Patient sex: F
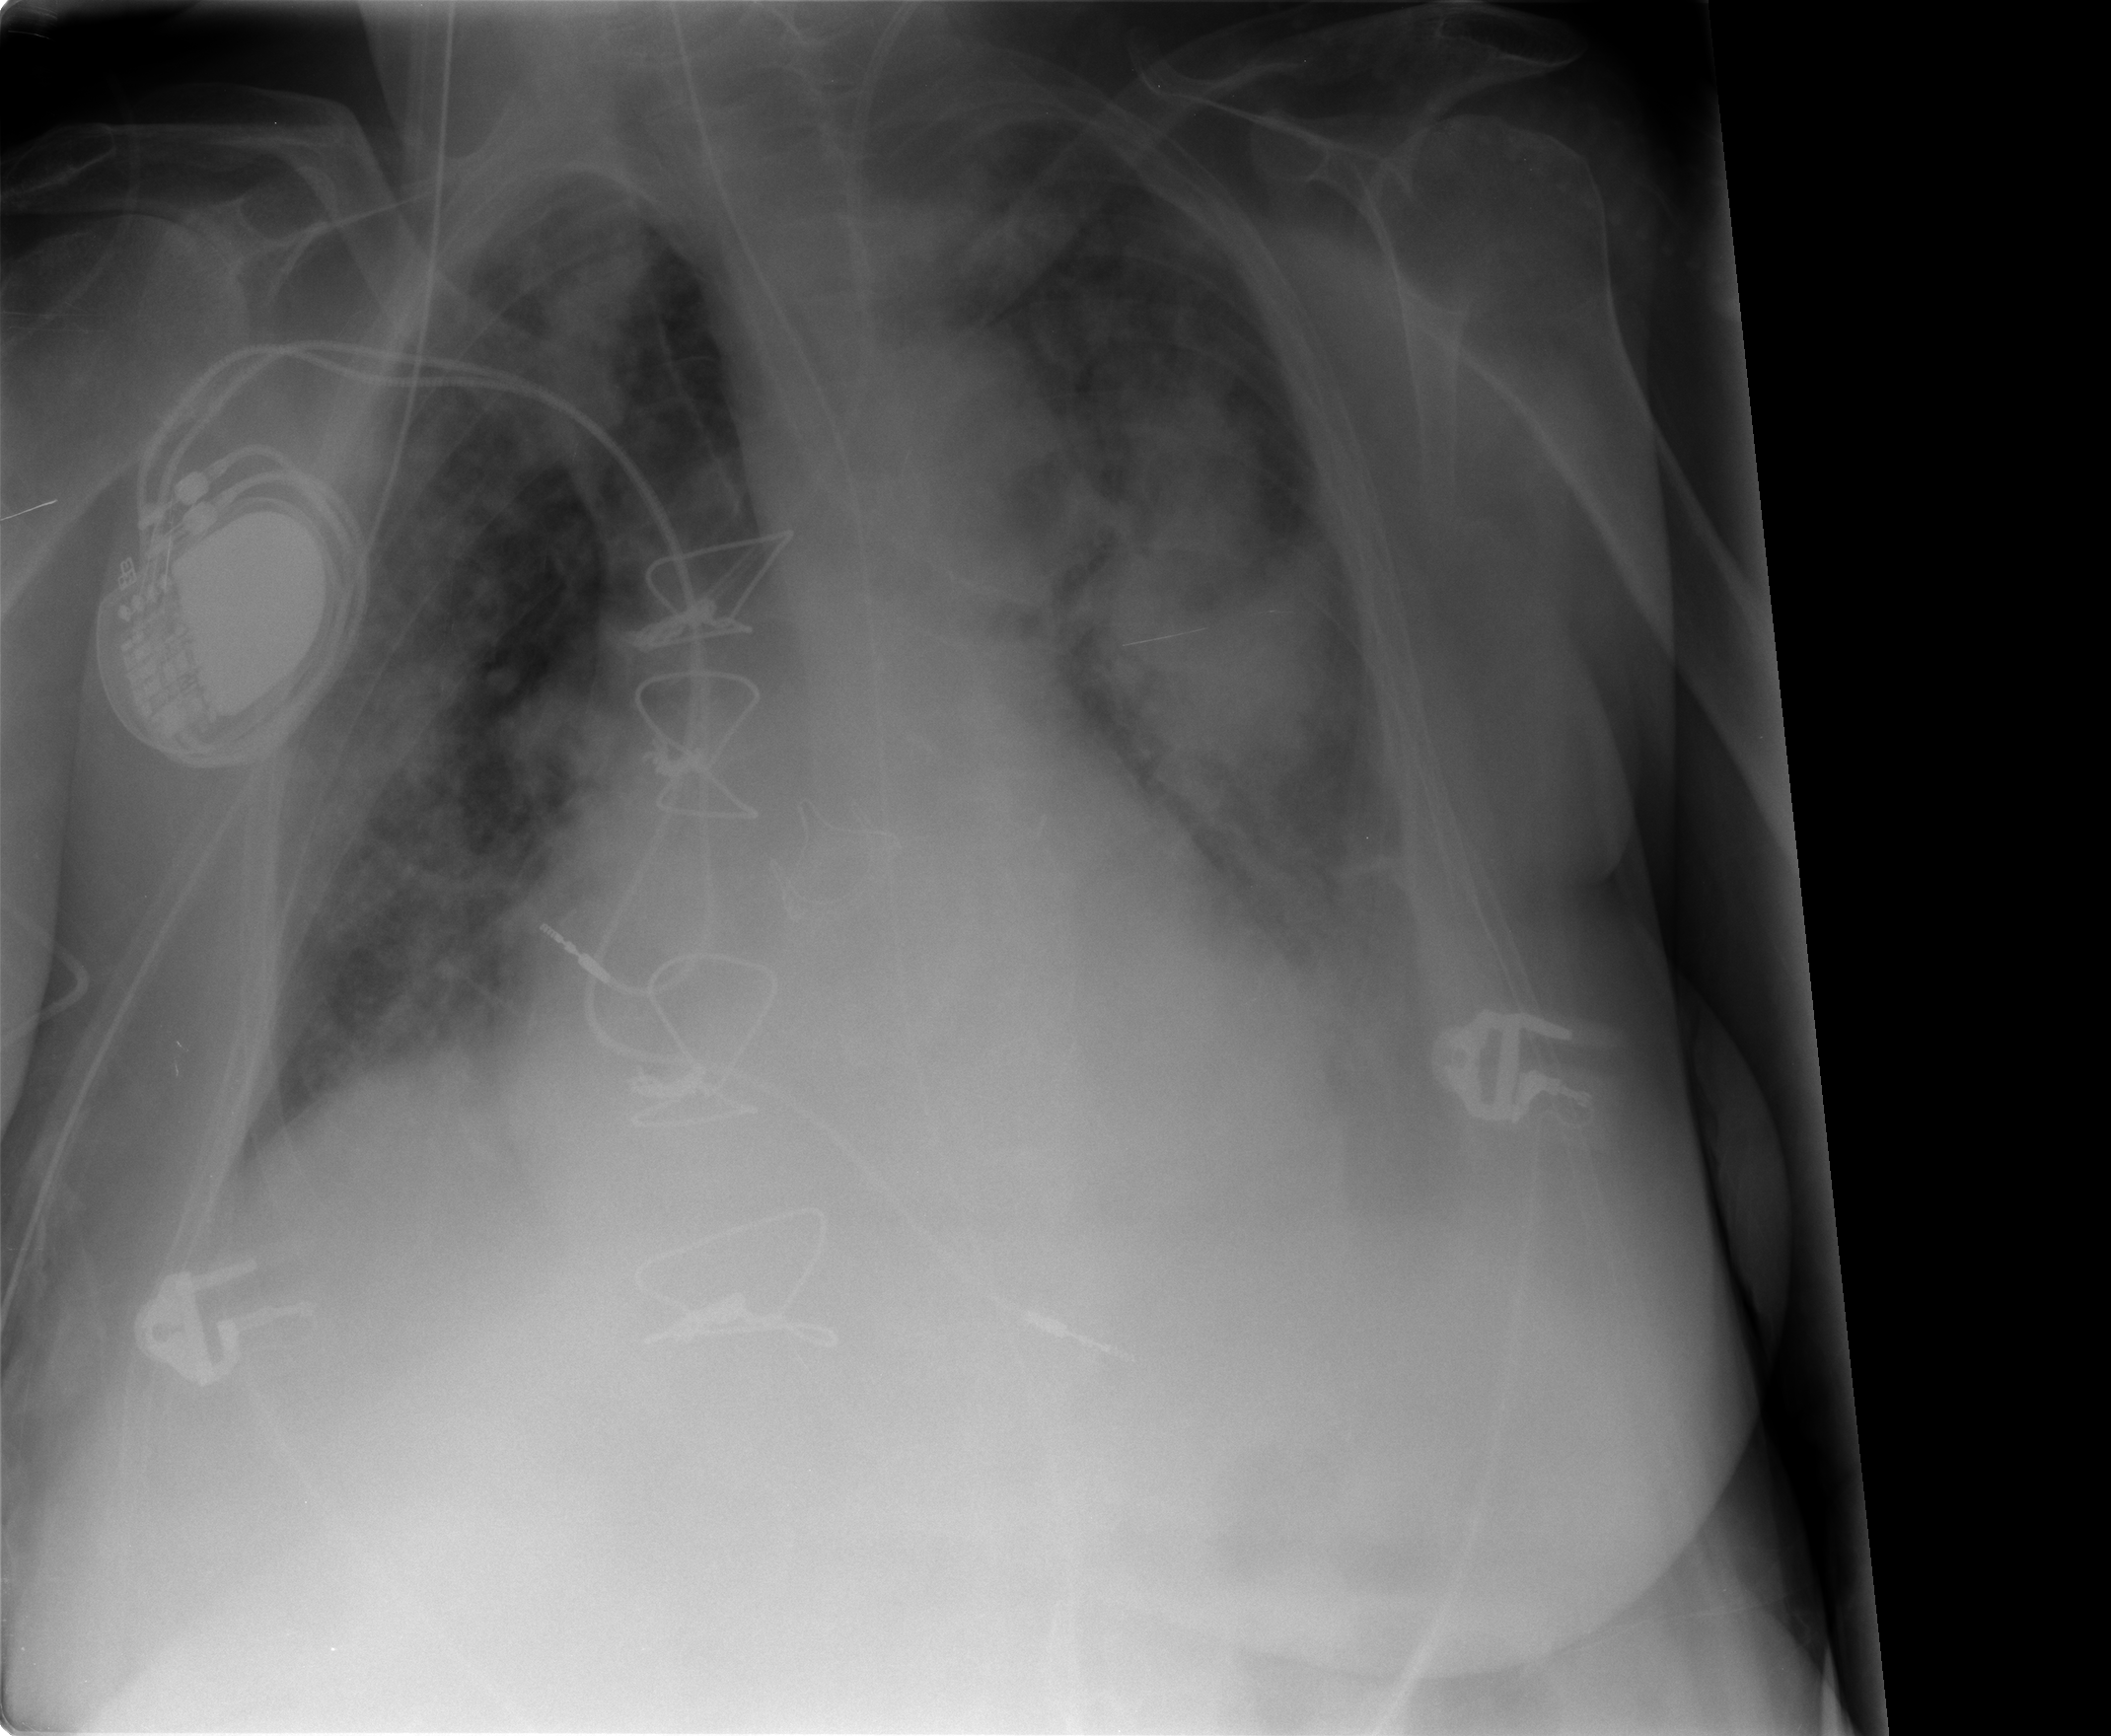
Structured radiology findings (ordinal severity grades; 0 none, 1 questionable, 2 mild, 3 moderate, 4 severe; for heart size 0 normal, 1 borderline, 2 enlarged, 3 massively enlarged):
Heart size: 1
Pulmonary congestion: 2
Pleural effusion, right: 1
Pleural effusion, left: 2
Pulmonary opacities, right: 2
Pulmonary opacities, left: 3
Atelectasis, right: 3
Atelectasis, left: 3